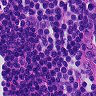
Metastatic tissue present: no